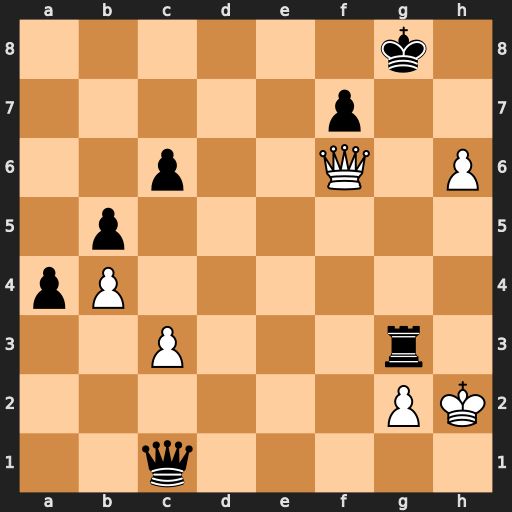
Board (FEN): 6k1/5p2/2p2Q1P/1p6/pP6/2P3r1/6PK/2q5
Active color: w
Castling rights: -
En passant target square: -
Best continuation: Kxg3 Qe3+ Kh2 Qxh6+ Qxh6